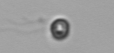
Label: flagellate